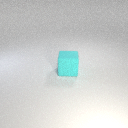
large cyan rubber cube